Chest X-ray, PA view. Patient: 61 years old, sex M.
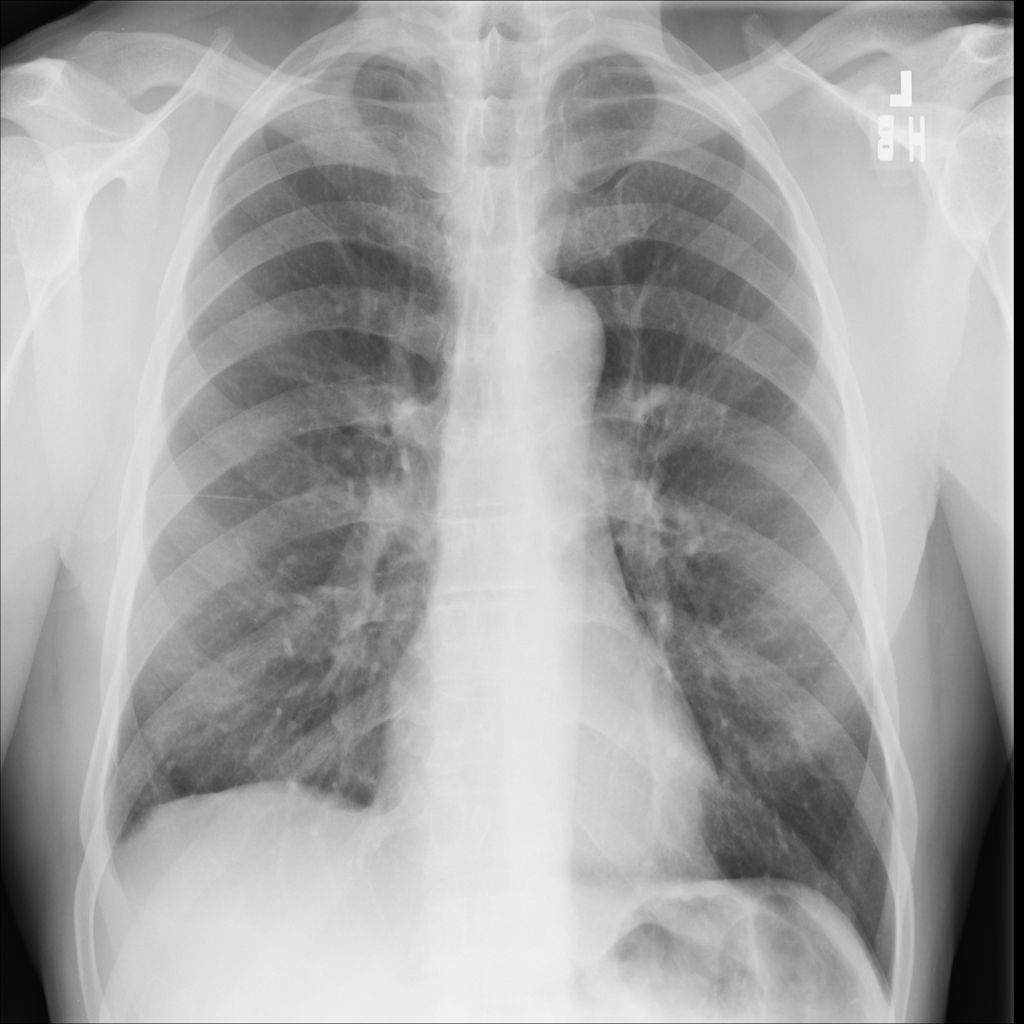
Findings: No Finding